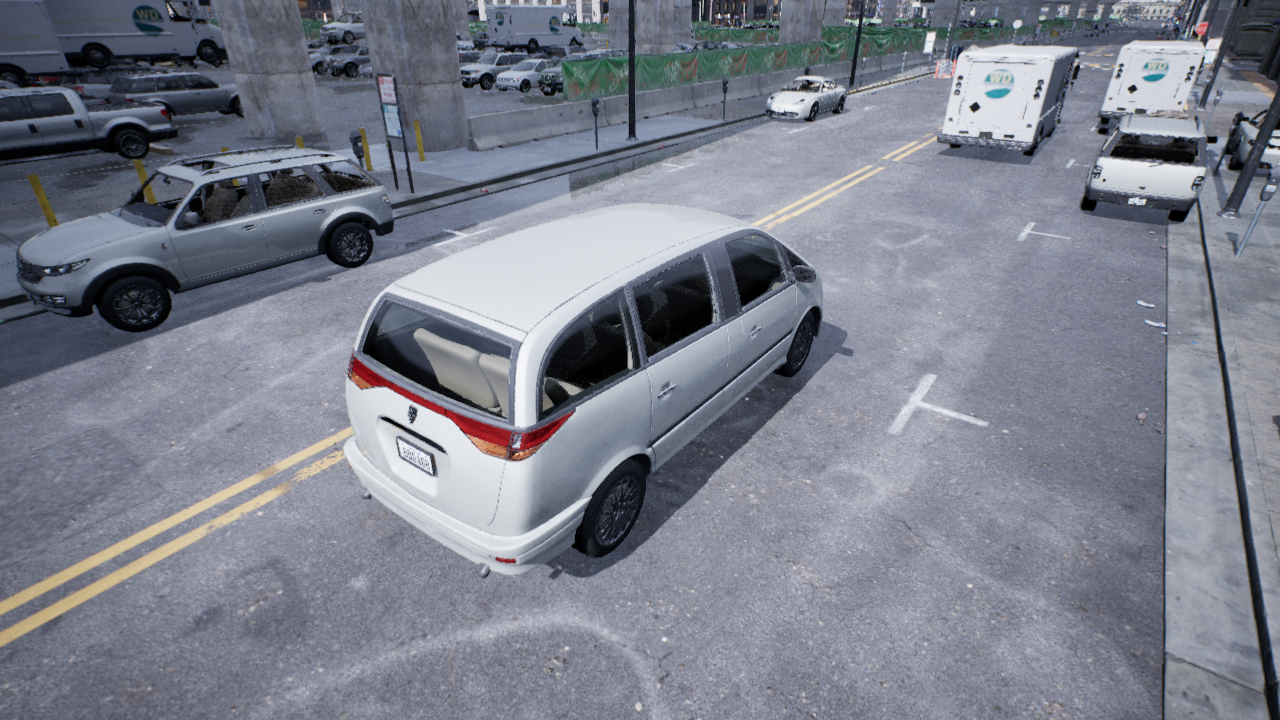
Venue: downtown
Lighting: overcast
Vehicle rig: minivan